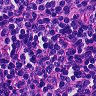
Metastatic tissue present: no